Question: I am developing an application in WinCE7. The application includes a serial com port and file IO operations. There is an embedded device connected the serial port. I need to check the status of inputs on the device and save their details in file. Lets say, if input 1 is high then I need to write 'Input 1 HIGH' on the serial port, and save the same in file.
Now to write data in file I am using 'fprintf' & 'fopen' functions. Code looks like below:
'''
main()
{
// some code to initialize serial port
FILE * fp;
fp= fopen ("Logs.txt", "w+"); //-------> create a file named as Logs.txt
while(1)
{
if(Input1 == TRUE)
{
serialPort.Send("Input 1 HIGH");
fprintf(fp,"%s","Input 1 HIGH"); //-------> saving data in file
}
if(Input2 == TRUE)
{
serialPort.Send("Input 2 HIGH");
fprintf(fp,"%s","Input 2 HIGH"); //-------> saving data in file
}
//same goes for rest of the inputs
}
fclose(fp); //----------> closing the file
}
'''
Now after writing data to the file using 'fprintf', we need to use 'fclose()' to close the file. But as I have to continuously monitor the input status I have used while(1) due to which my control doesn't reaches at 'fclose(fp)'. Thus the file is not closed and it becomes corrupted. When I open the file to see the saved data it gave me below error:

How can I properly use 'flcose()' and 'fprintf()' to write data in file.?
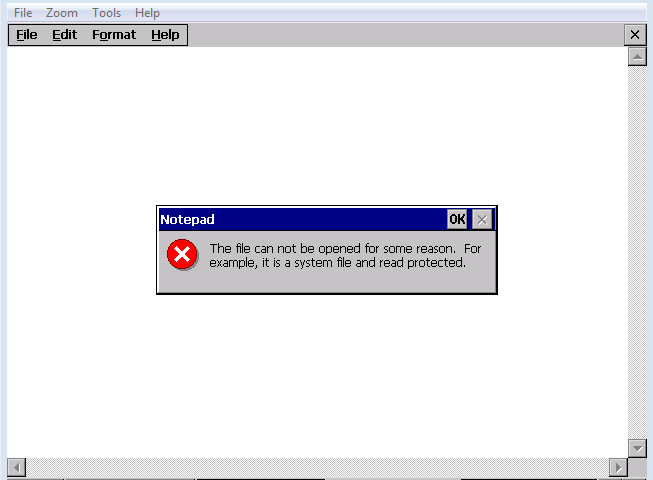
Answer: When would your loop start, and when would it end? I mean, not programatically, but theoretically? The simplest thing seems to be to modify the while condition. As of now, it will be endlessly stuck in the while loop!
Lets assume that your program is running, and it keeps on running for as long as your device remains connected. So you need to monitor some message or look for some event that signifies that the device has disconnected or stopped (or whatever is appropriate). This event or situation can be used as a flag (for eg., TRUE while the device is connected and active, FALSE when the device is disconnected or inactive) and then use that as a condition to open/write/close the file.
Further more, instead of a loop, you could use a timer or a periodic event to poll your device input. You can adjust your polling rate as high as you like, depending on the accuracy of your timer. This will ensure that your code doesn't get stuck in a loop. Say, you call your function to monitor the input at every timer tick. So each time the tick event fires, the input will be read. And you can check the condition of the device's connection before calling the polling function.
the flow would go something like:
Start->Device connected, flag TRUE->fOpen->Start timer
=>timer tick->flag == TRUE?->poll device->write to file=> (repeats for each tick unless the below scenario happens.)
Device disconnected, flag FALSE
=>timer tick->flag == TRUE? NO->fClose->Stop timer->Stop
This would assume that you had some way of detecting the device connect/active vs disconnect/inactive situations. Maybe the device SDK has some form of message or event that signifies this.